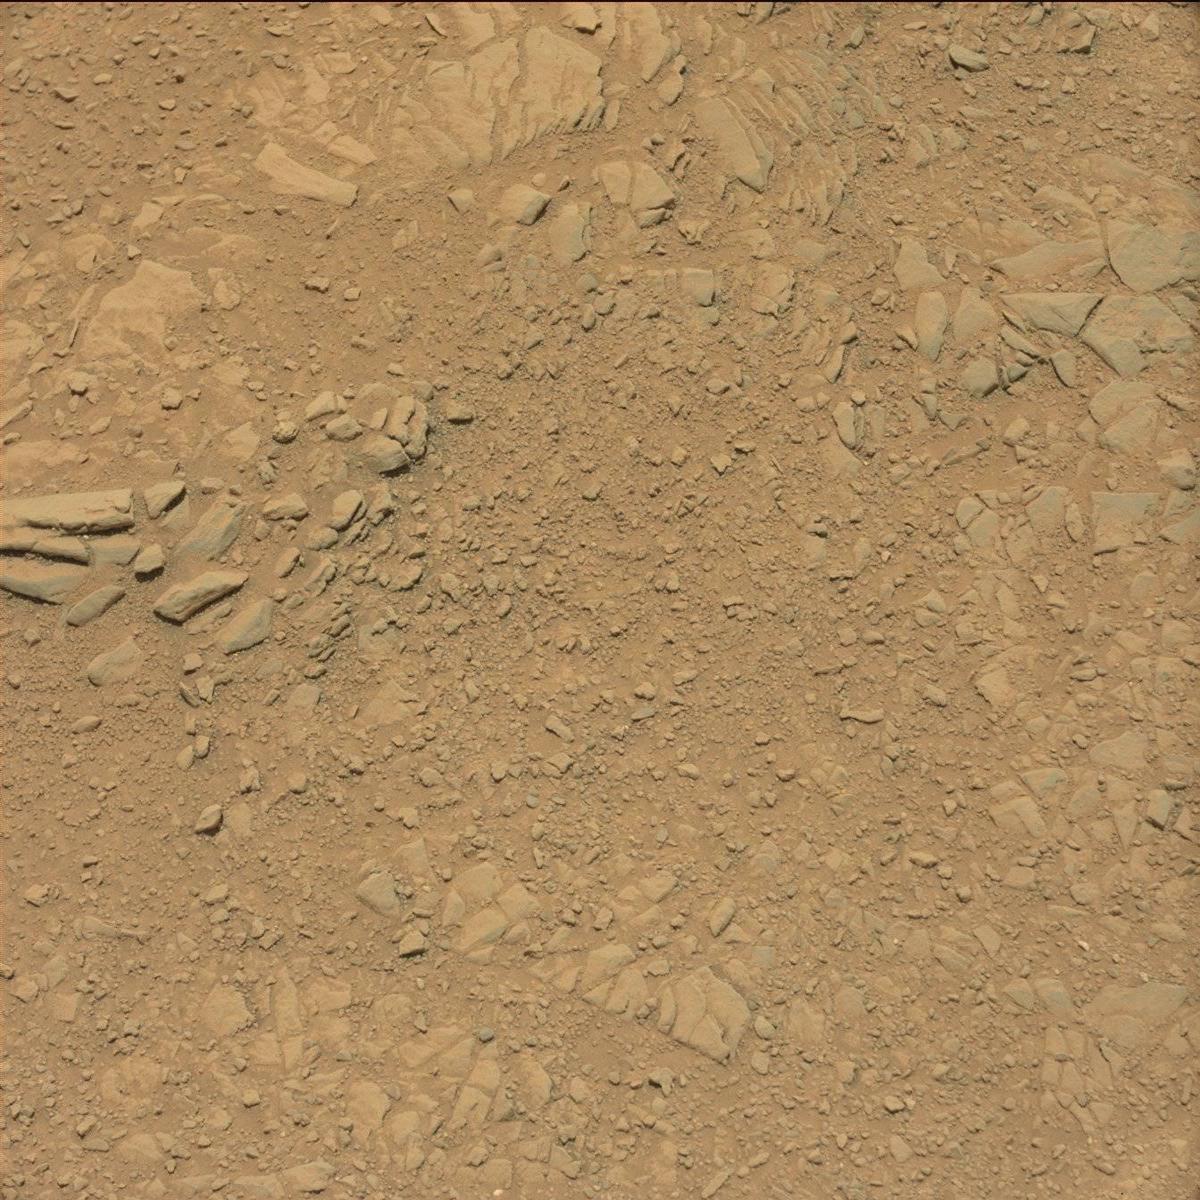
Terrain classes present: Bedrock, Rock, Sand / Soil